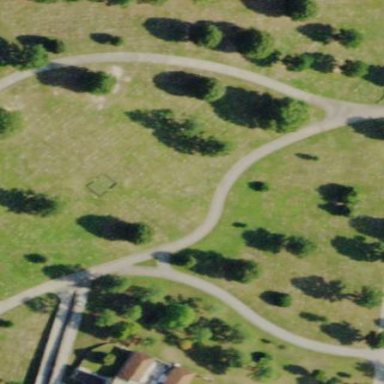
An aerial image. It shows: Sector in the cemetery.